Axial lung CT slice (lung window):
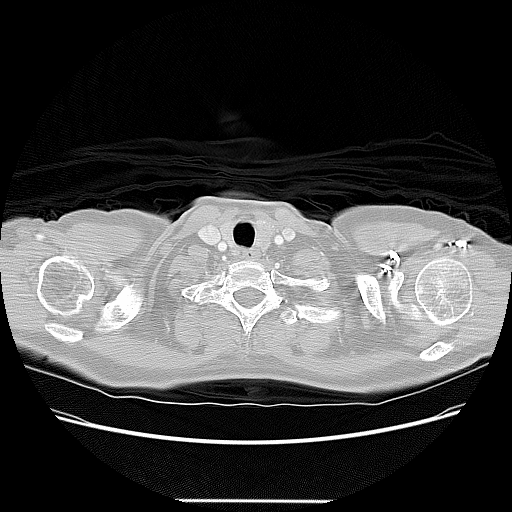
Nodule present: no